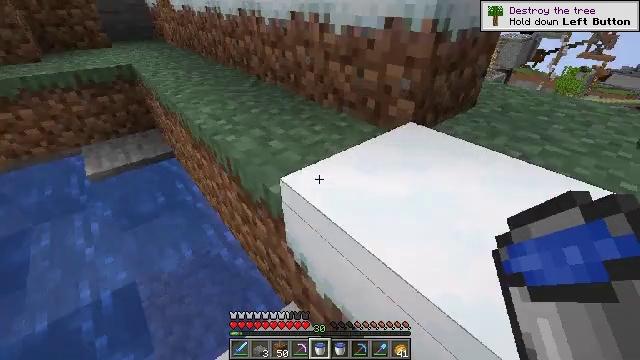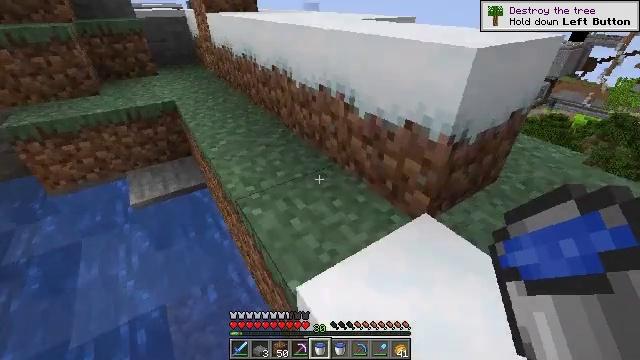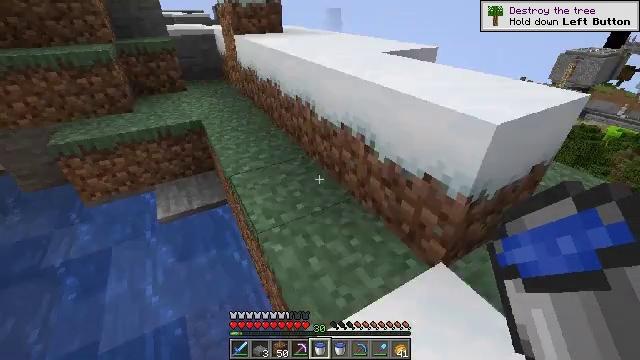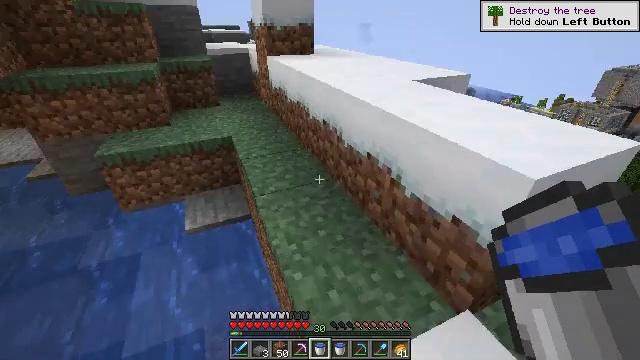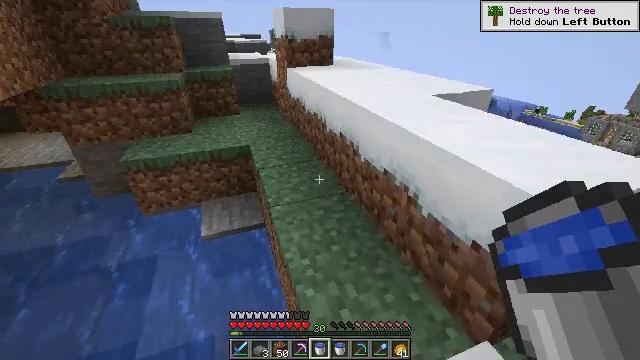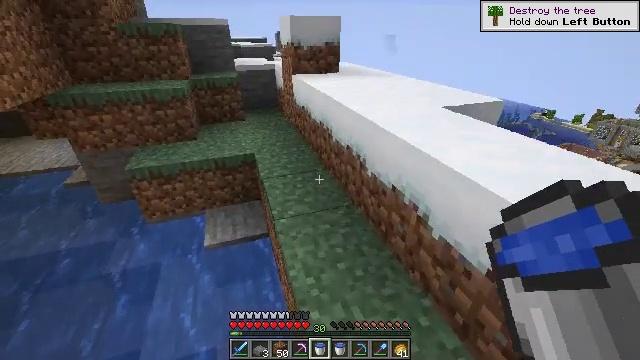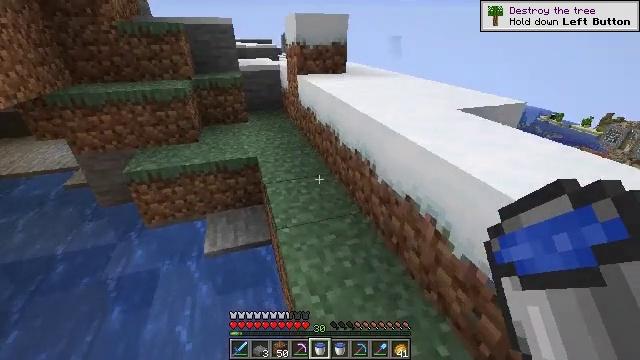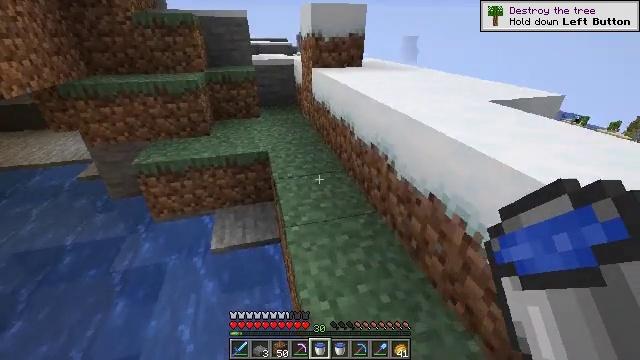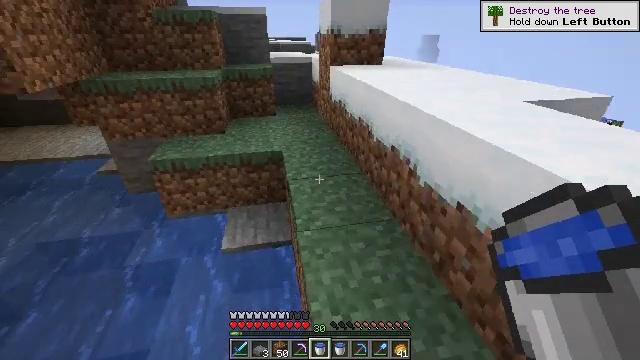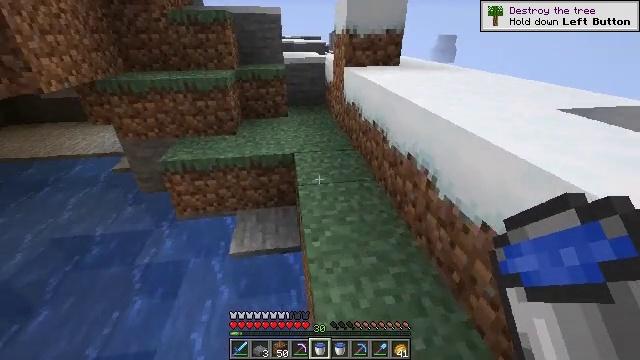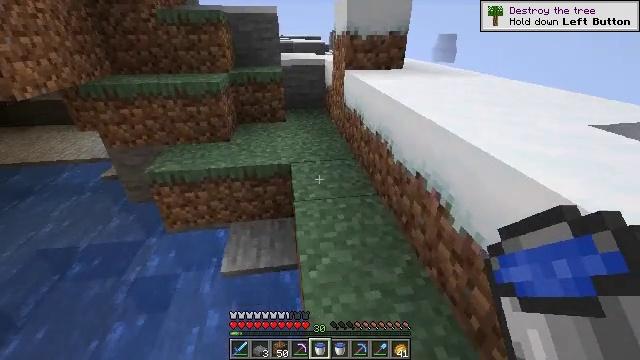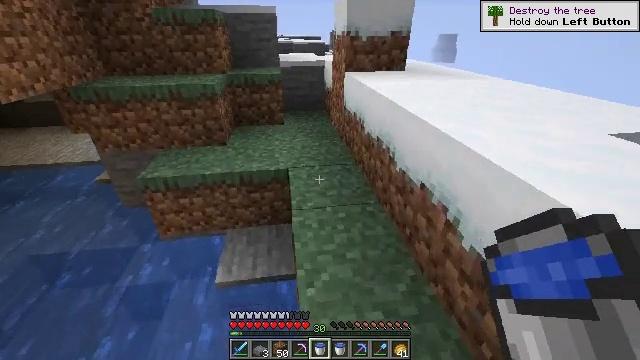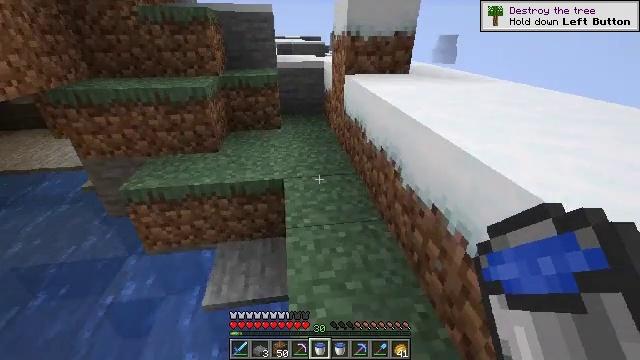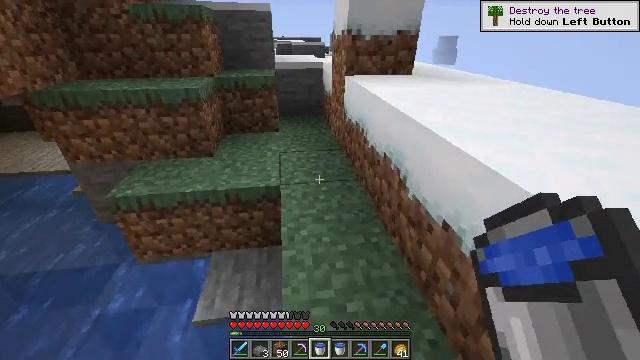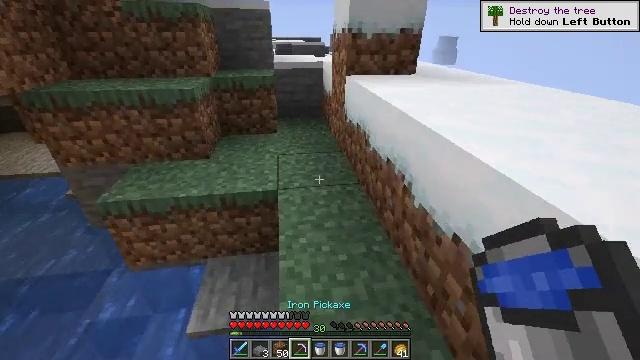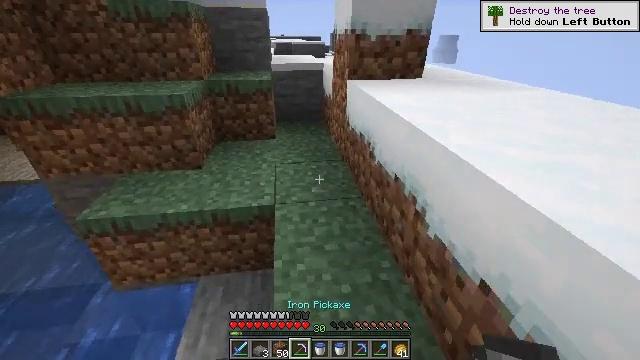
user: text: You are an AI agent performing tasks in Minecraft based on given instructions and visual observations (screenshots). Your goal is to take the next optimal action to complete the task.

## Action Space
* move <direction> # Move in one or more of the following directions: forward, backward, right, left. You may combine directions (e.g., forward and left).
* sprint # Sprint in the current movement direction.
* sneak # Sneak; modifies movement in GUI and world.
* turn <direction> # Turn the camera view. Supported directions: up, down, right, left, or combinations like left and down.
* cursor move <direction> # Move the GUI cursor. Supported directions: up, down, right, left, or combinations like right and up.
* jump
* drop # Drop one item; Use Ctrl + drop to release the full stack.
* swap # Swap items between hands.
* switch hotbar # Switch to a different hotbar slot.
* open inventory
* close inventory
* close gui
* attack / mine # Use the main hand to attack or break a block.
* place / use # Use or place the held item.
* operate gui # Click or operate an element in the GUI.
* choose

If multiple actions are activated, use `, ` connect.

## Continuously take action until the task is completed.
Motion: motion action
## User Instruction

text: Attack the ice to clear a path.
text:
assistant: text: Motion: move forward, turn left, jump
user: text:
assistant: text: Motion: move forward, turn left, jump
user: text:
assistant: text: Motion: move forward, turn left and up, jump
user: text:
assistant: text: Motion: move forward, turn left and up, jump
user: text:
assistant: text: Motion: move forward, turn left
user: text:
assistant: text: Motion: move forward, turn left
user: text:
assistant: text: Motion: move forward, turn left
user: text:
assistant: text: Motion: move forward, turn left
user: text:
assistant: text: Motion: move forward, turn left
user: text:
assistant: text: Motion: move forward
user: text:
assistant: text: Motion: move forward
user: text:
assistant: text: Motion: move forward
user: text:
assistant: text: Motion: move forward
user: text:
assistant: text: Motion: move forward
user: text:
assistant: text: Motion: move forward
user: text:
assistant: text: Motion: move forward
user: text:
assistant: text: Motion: move forward
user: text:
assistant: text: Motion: move forward
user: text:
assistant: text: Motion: move forward
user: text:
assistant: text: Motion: move forward, turn left and up
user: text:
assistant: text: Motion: move forward, turn left and up
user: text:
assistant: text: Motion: move forward
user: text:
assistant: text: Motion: move forward, turn down
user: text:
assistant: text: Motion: move forward
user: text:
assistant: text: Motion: move forward, turn left
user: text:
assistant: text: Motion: move forward, turn right
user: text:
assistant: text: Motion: move forward, turn right
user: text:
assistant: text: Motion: move forward
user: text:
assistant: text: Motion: move forward
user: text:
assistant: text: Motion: move forward